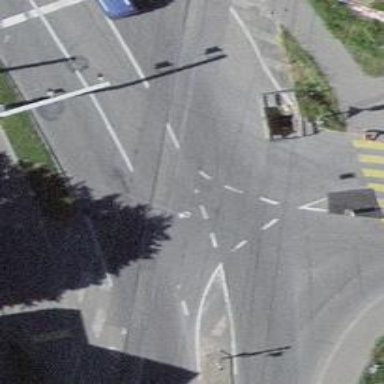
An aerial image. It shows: Secondary road with asphalt surface and dedicated cycle lane on the left.